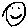
Label: smiley face